Question: You see these things everywhere in both desktop and web development. Do they have a proper term or name? I thought I heard someone call it a "thumper" once, but Google doesn't seem to agree.
<URL>

---
Not really sure how to categorize this, since it's applicable everywhere.
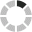
Answer: The term you heard was most likely <URL> where the page load indicator was indicated by animating the browser logo.
<URL>
<URL>